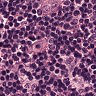
Metastatic tissue present: no